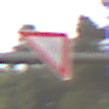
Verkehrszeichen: VorfahrtGewaehren
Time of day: SunriseSunset
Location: Outdoor (Nature)
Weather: Clear
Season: NotSpecified
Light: Natural